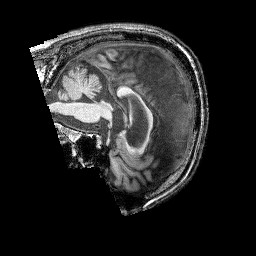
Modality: T1w
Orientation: sagittal
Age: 58
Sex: male
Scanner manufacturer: siemens
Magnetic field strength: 3 T
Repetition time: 2.25 s
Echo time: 0.00415 s